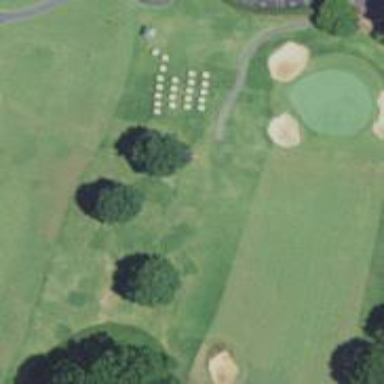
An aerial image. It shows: Area of rough grass used for golf.